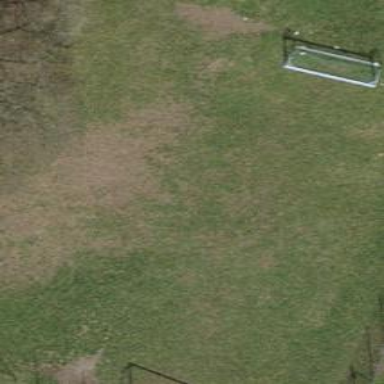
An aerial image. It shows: Multi-sport pitch with grass surface.